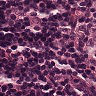
Metastatic tissue present: no